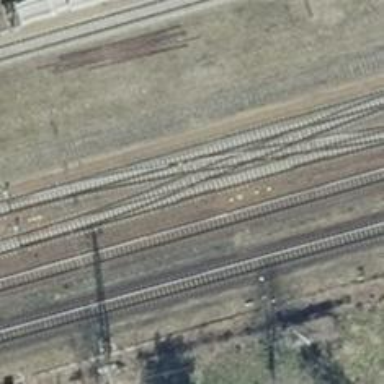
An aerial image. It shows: Railway crossing.